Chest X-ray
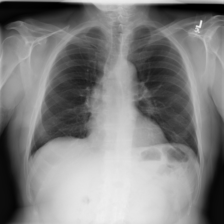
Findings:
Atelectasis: negative
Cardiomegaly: negative
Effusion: negative
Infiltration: negative
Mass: negative
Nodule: negative
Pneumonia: negative
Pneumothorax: negative
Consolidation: negative
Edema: negative
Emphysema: negative
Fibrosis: negative
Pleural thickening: negative
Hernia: negative